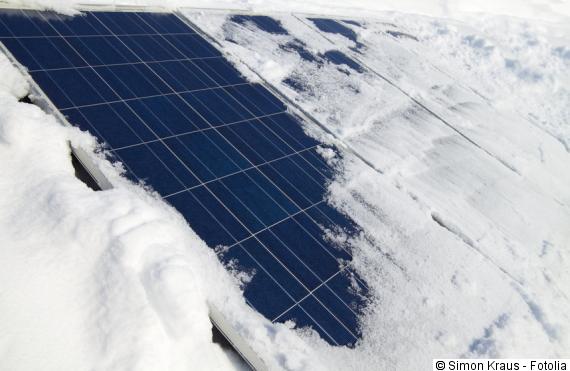
Label: Snow-Covered